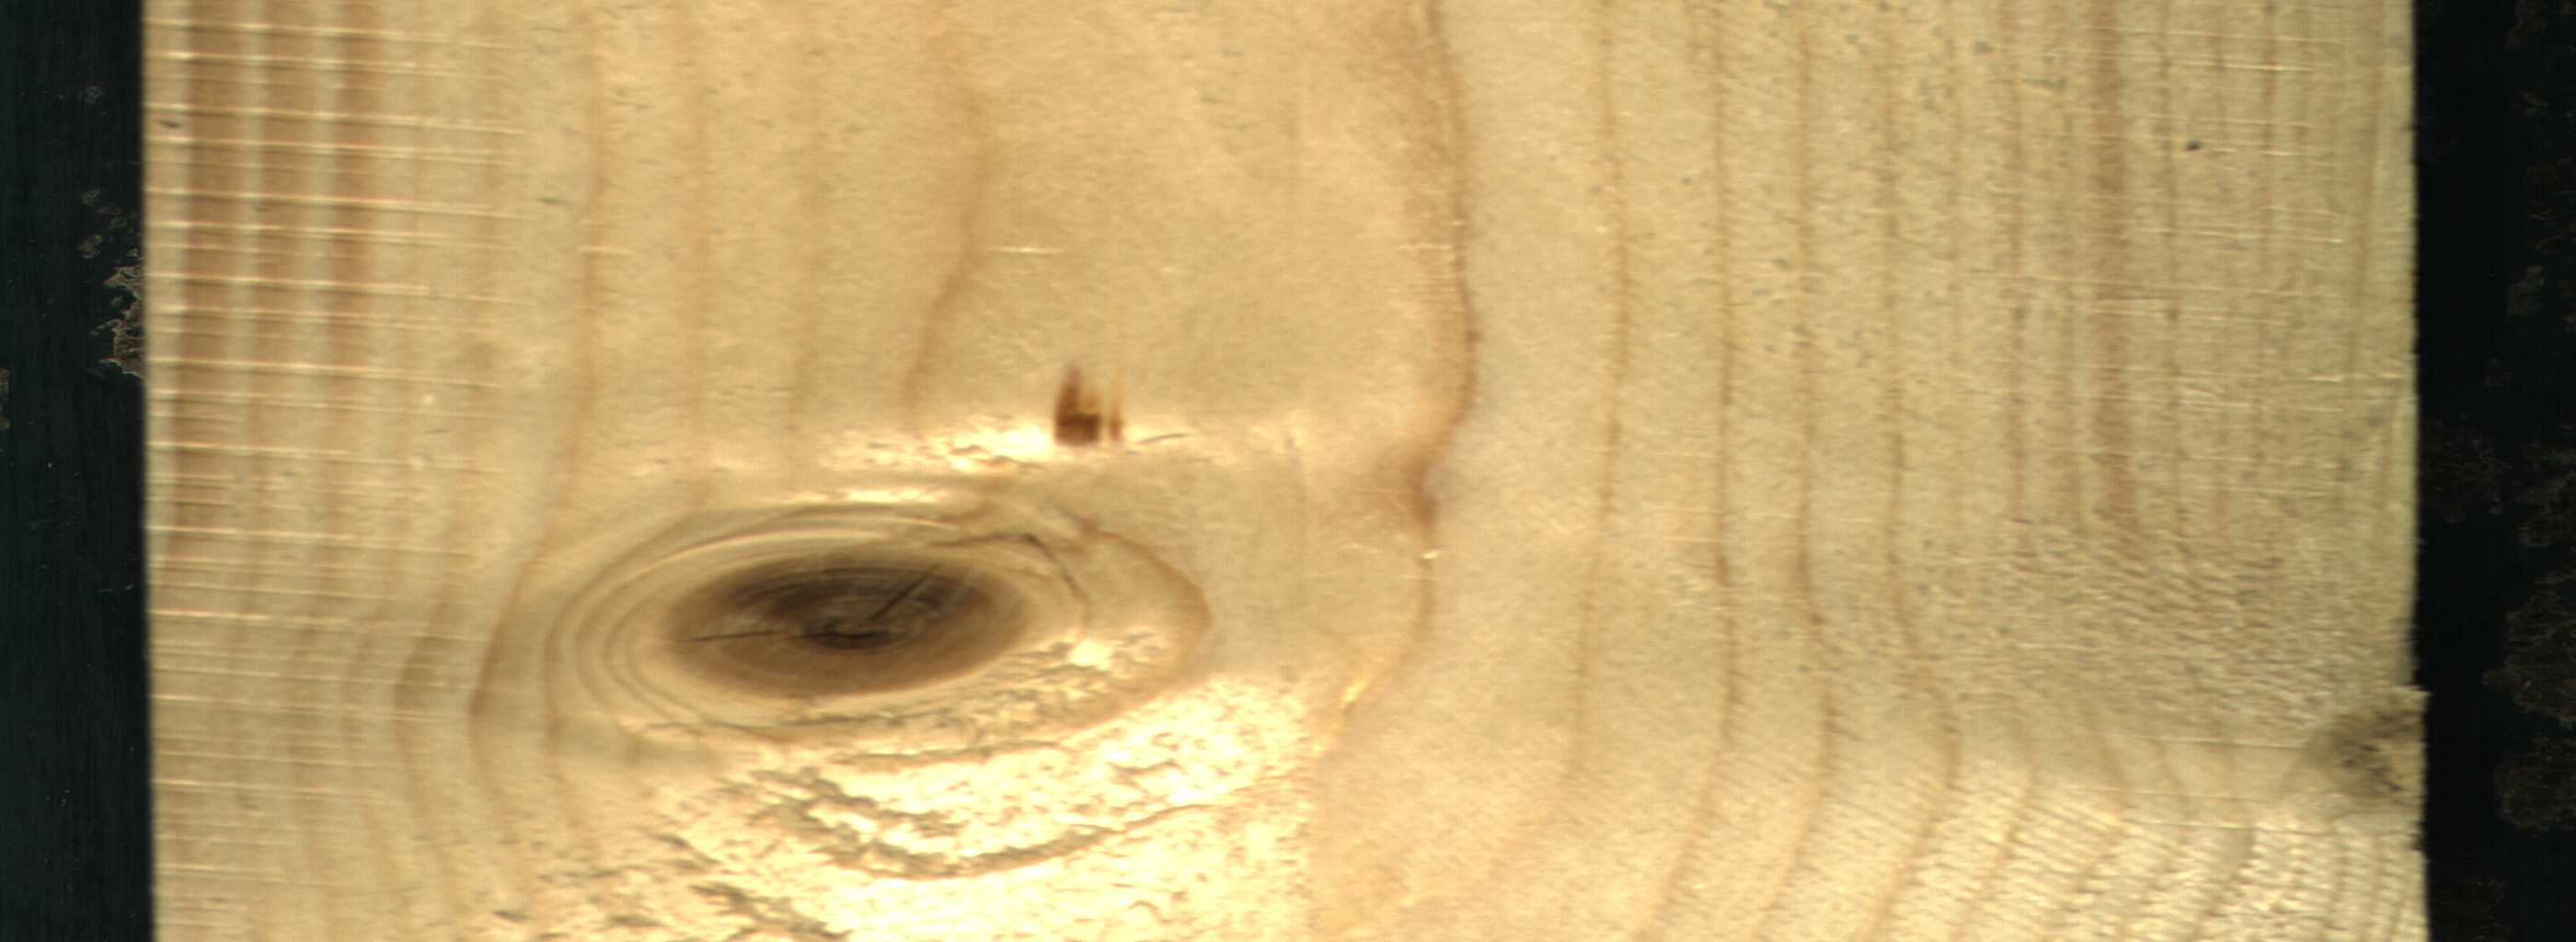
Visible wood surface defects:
resin
knot_with_crack
Live_Knot